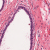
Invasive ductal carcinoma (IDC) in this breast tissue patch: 0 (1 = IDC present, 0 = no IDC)